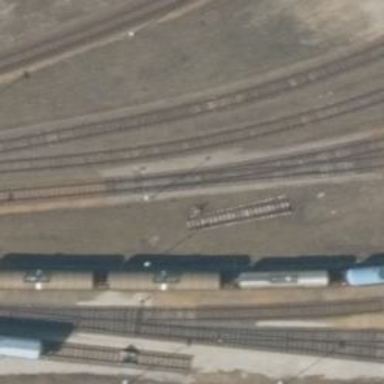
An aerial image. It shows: Railway switch.